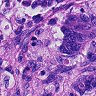
Metastatic tissue present: yes